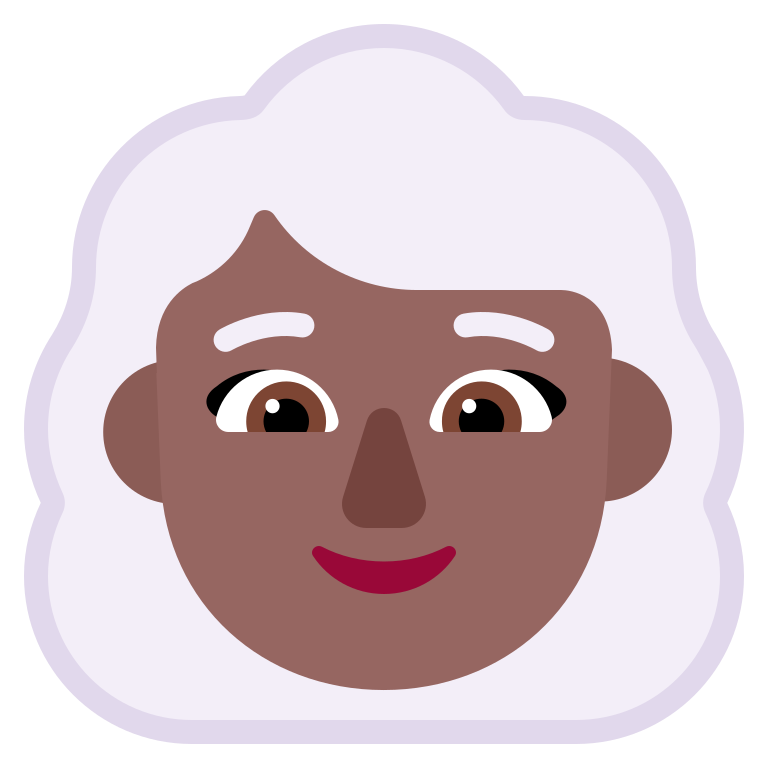
woman white hair flat  dark